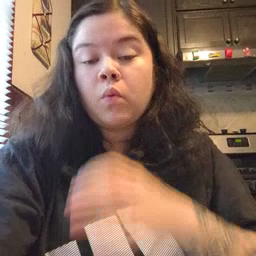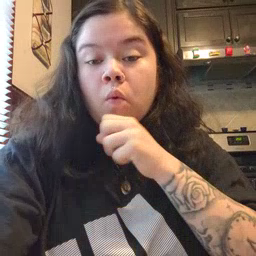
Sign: orange